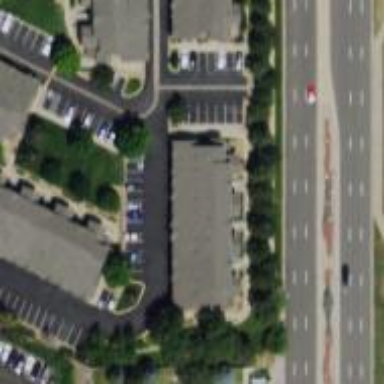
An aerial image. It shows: Parking space.